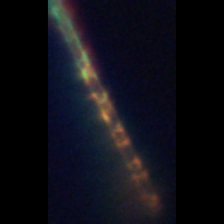
Taxon: Leptocylindrus
Group: Diatoms